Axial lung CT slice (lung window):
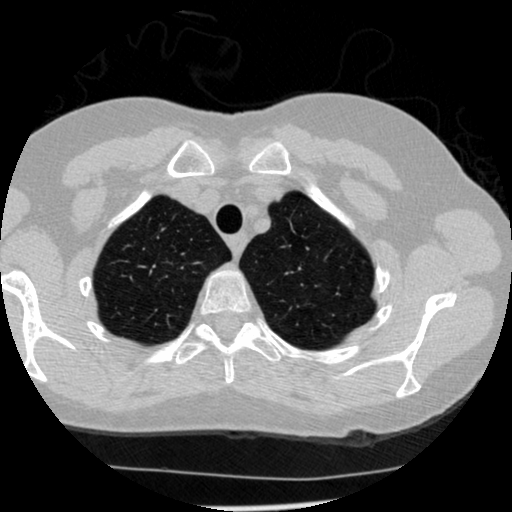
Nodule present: no